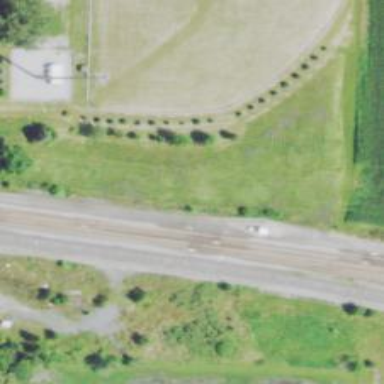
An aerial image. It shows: Railway track.